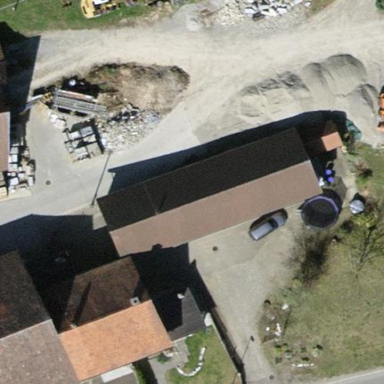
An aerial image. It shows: Shed.